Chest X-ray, PA view. Patient: 20 years old, sex M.
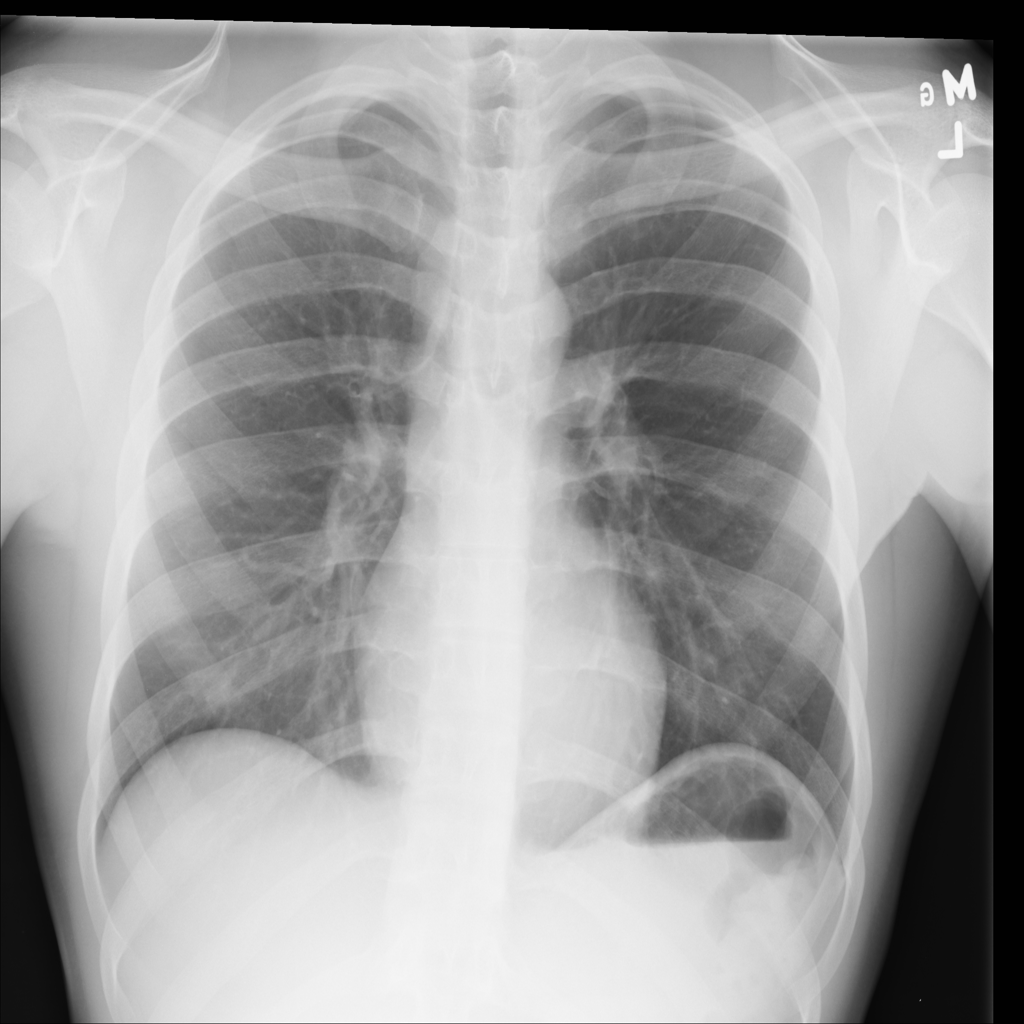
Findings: No Finding